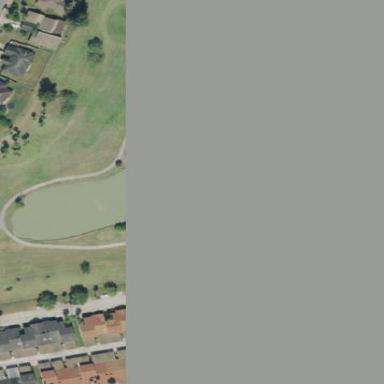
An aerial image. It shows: Water hazard in golf course. The hazard is natural water feature.